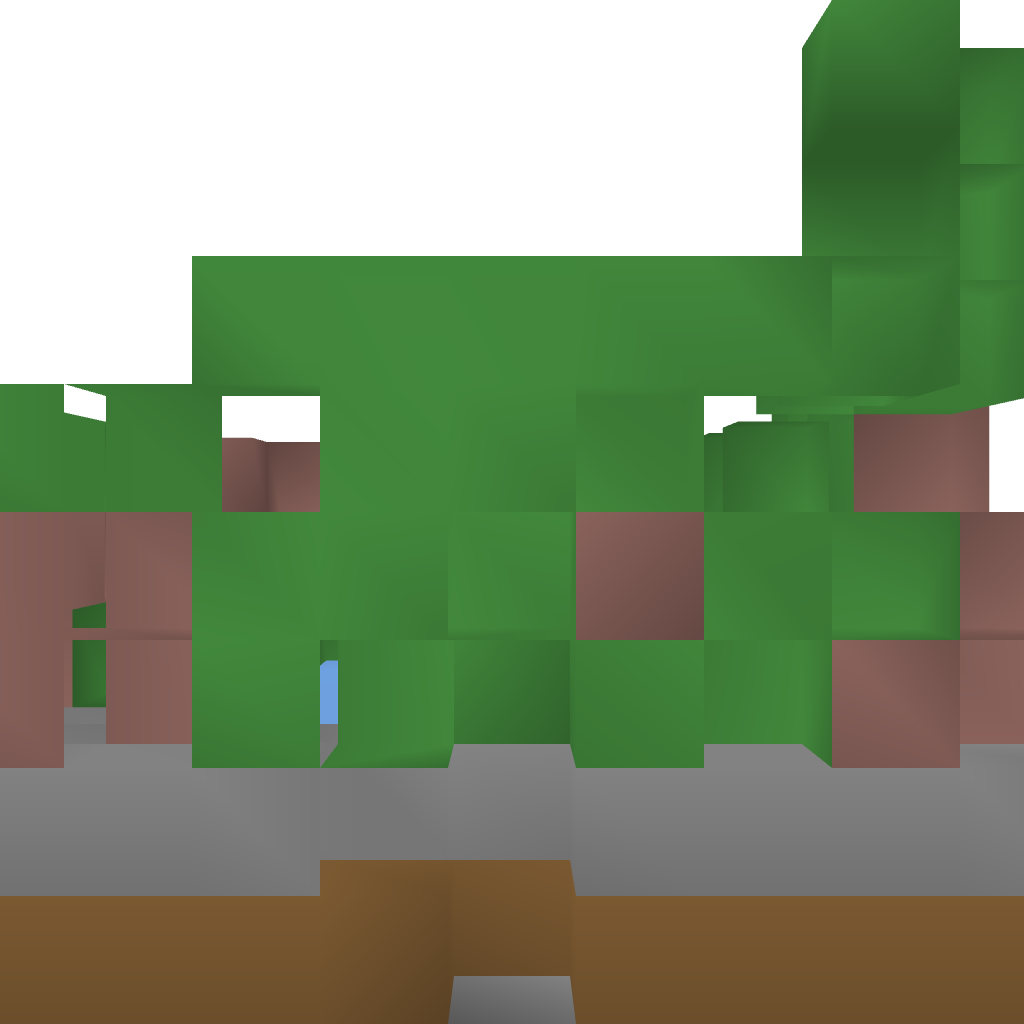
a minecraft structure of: Lost Yard bad low quality